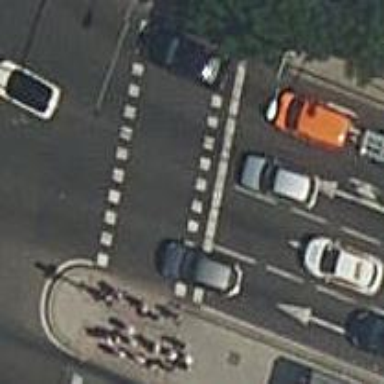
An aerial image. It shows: Crossing with traffic signals.